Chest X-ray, PA view. Patient: 65 years old, sex F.
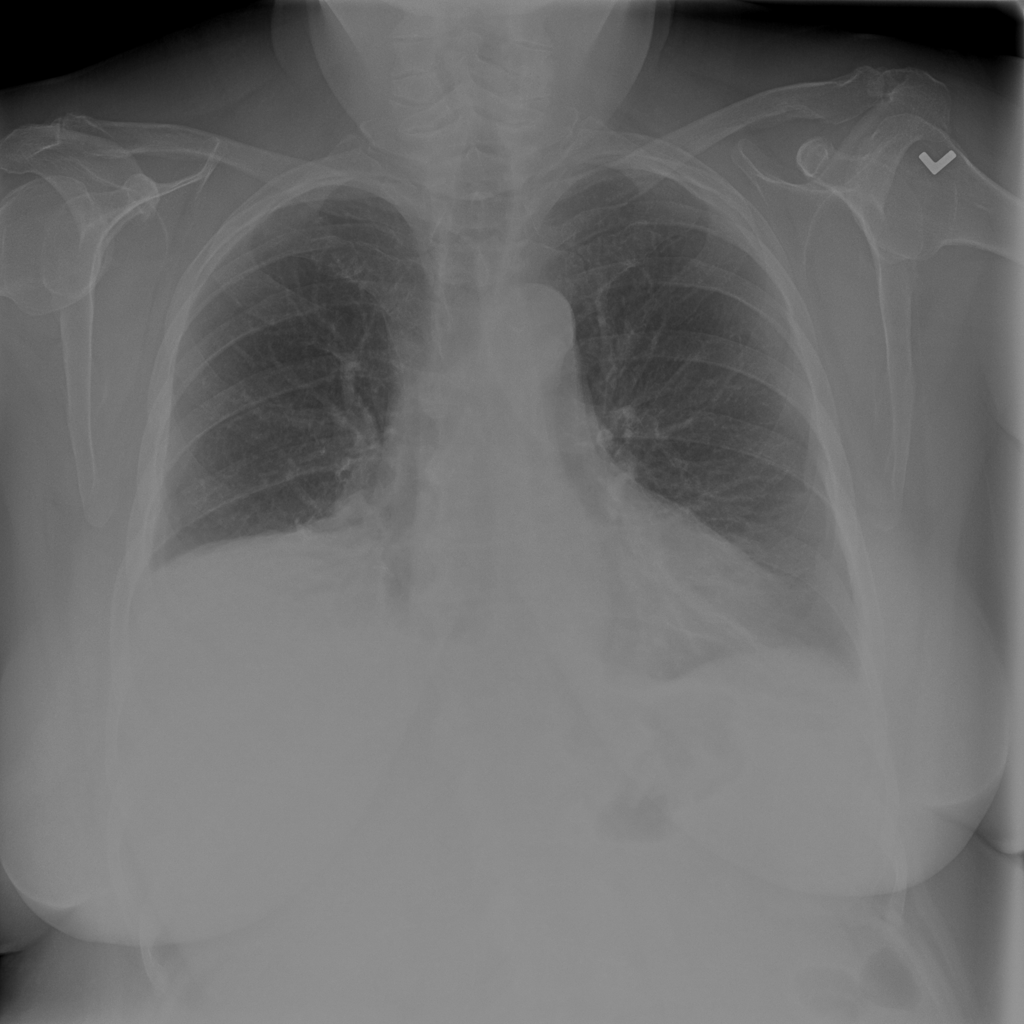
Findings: Atelectasis, Consolidation, Effusion